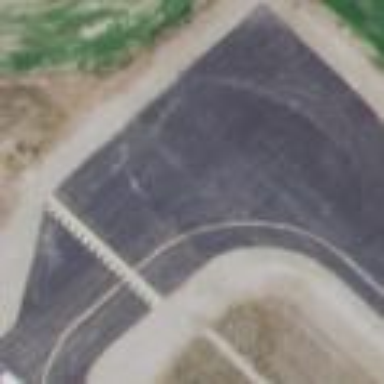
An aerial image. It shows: Apron at the airport.